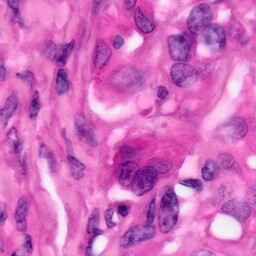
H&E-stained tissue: Pancreatic